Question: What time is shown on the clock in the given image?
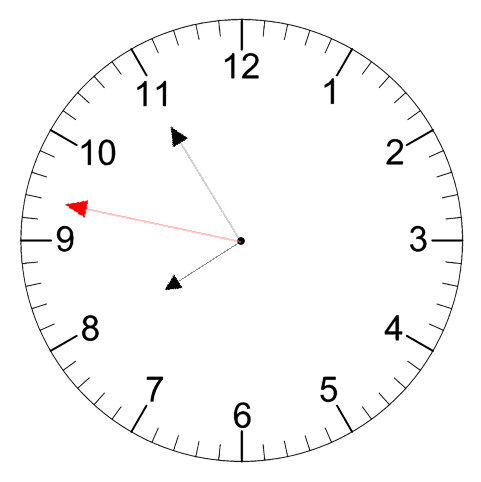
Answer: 07:54:47